What distinguishes these two images?
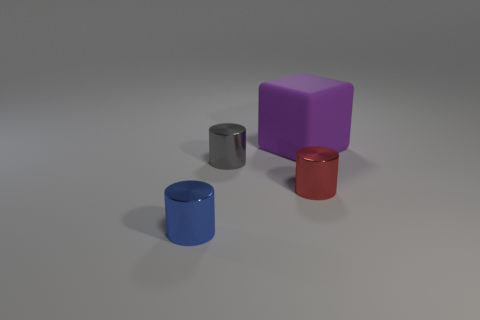
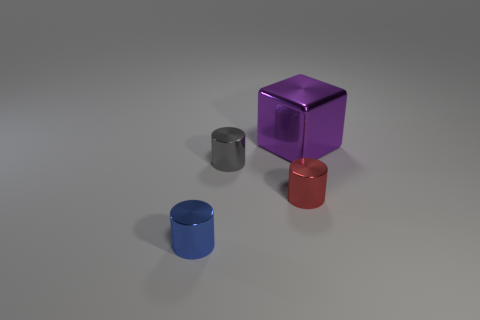
the rubber cube changed to shiny
the rubber thing turned metal
the purple object became metal
the big purple matte cube behind the tiny gray cylinder turned metallic
the big matte cube turned metal
the big purple matte cube to the right of the small red metal thing changed to metal
the large purple matte cube behind the tiny gray cylinder changed to shiny